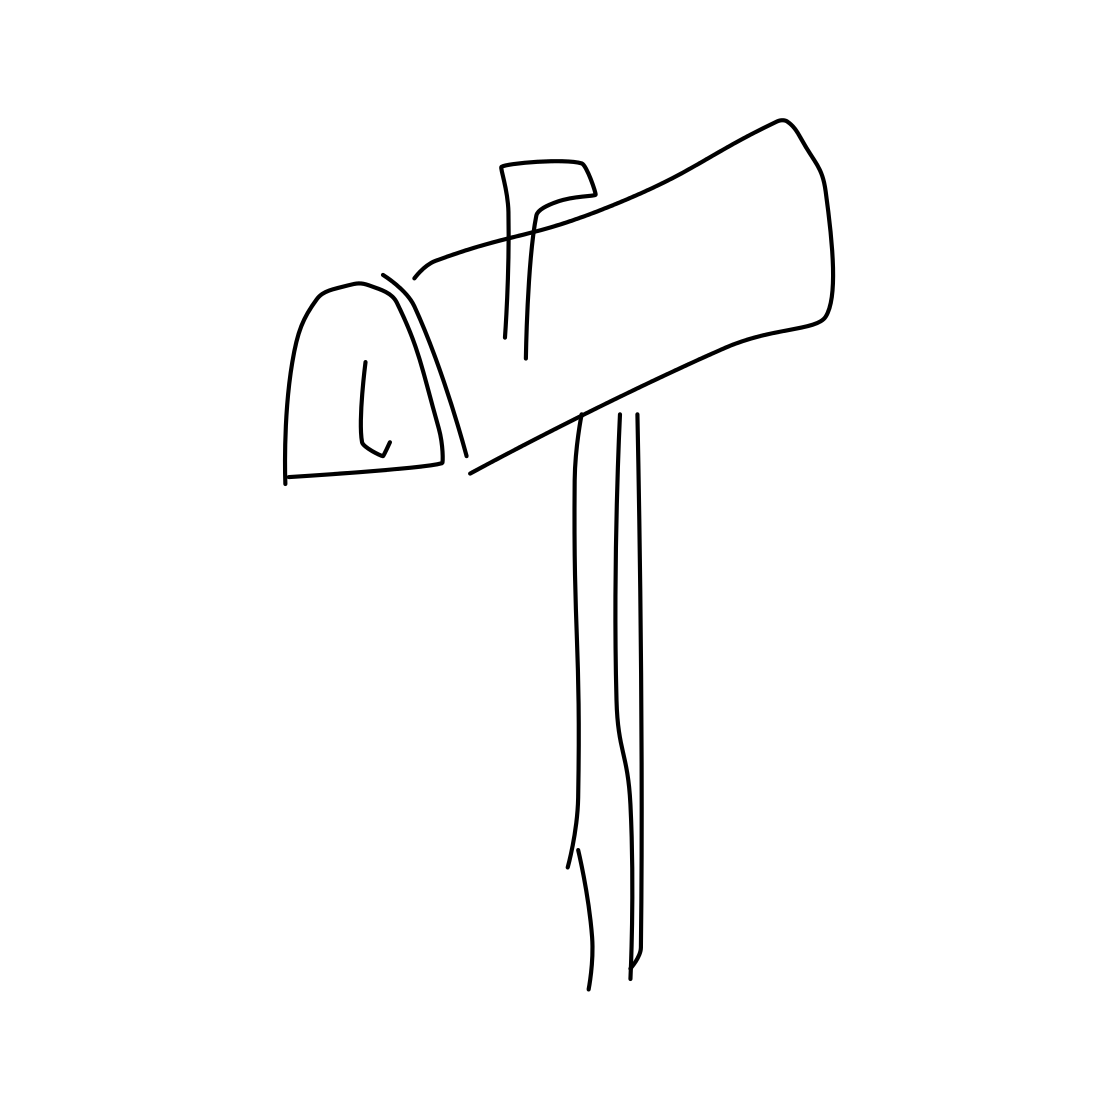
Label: mailbox